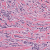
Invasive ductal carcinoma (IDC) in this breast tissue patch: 1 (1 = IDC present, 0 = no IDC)